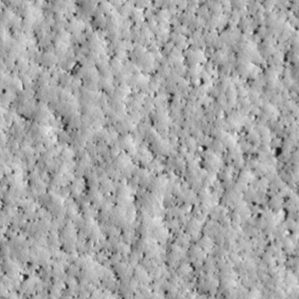
Label: non_frost